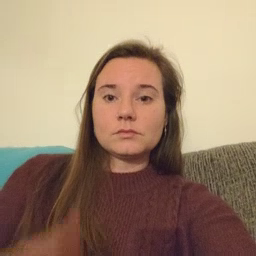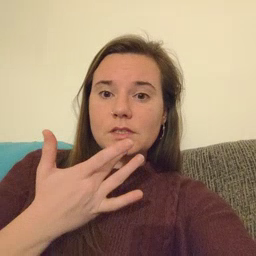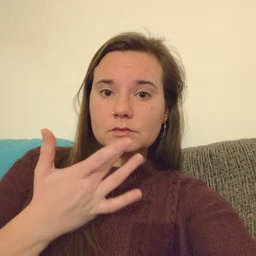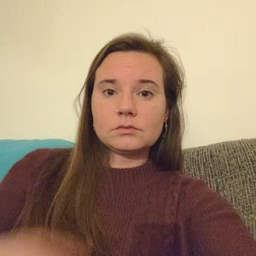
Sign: taste